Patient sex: M
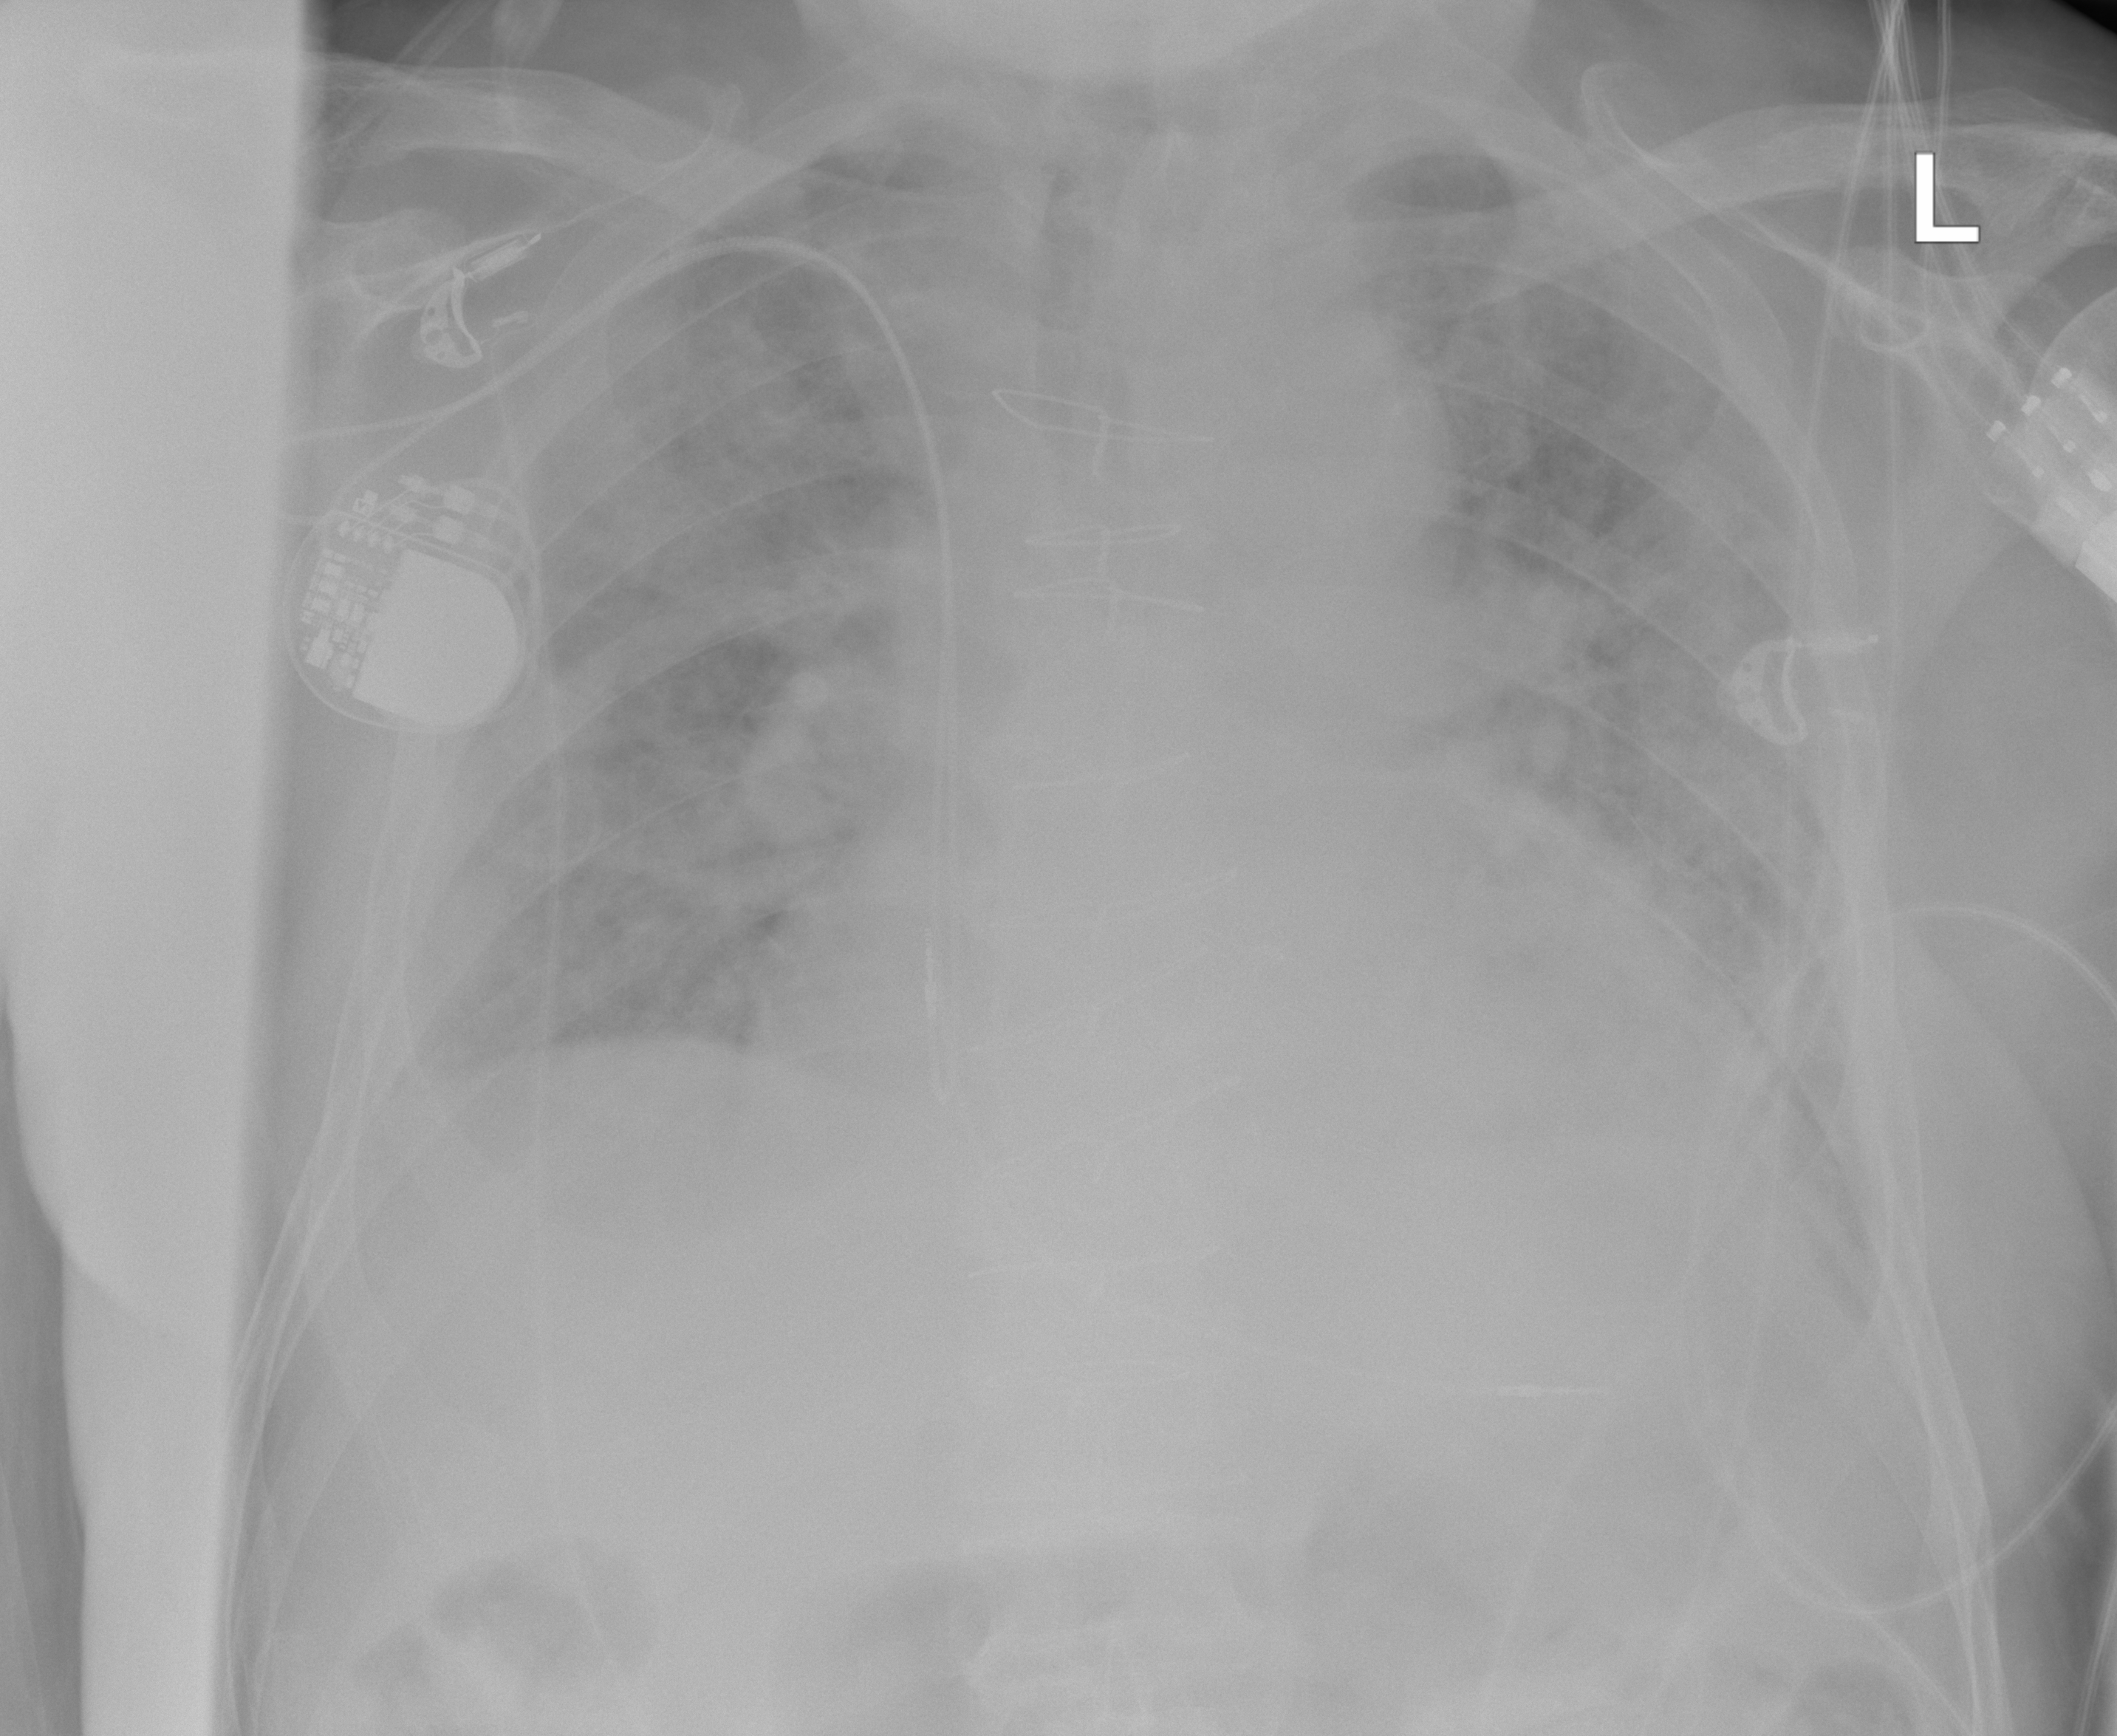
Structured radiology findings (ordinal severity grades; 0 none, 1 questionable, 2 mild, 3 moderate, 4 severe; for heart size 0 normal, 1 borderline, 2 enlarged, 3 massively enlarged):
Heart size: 2
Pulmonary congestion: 2
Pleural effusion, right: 2
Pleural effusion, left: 2
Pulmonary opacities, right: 3
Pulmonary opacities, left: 3
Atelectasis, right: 2
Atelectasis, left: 2